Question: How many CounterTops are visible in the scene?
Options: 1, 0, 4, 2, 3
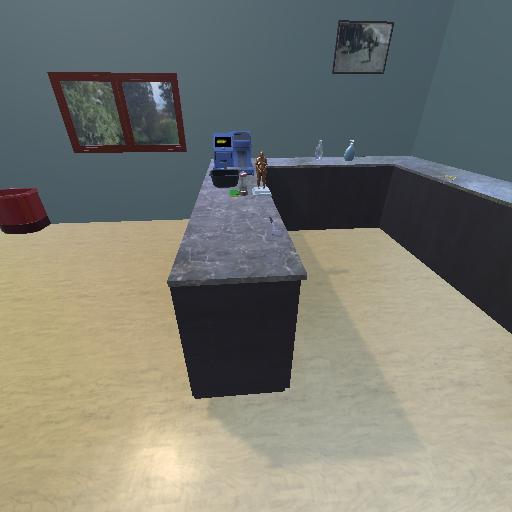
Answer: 1